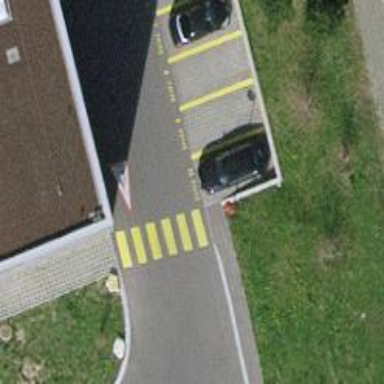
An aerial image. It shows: Marked crossing on the road.